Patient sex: F
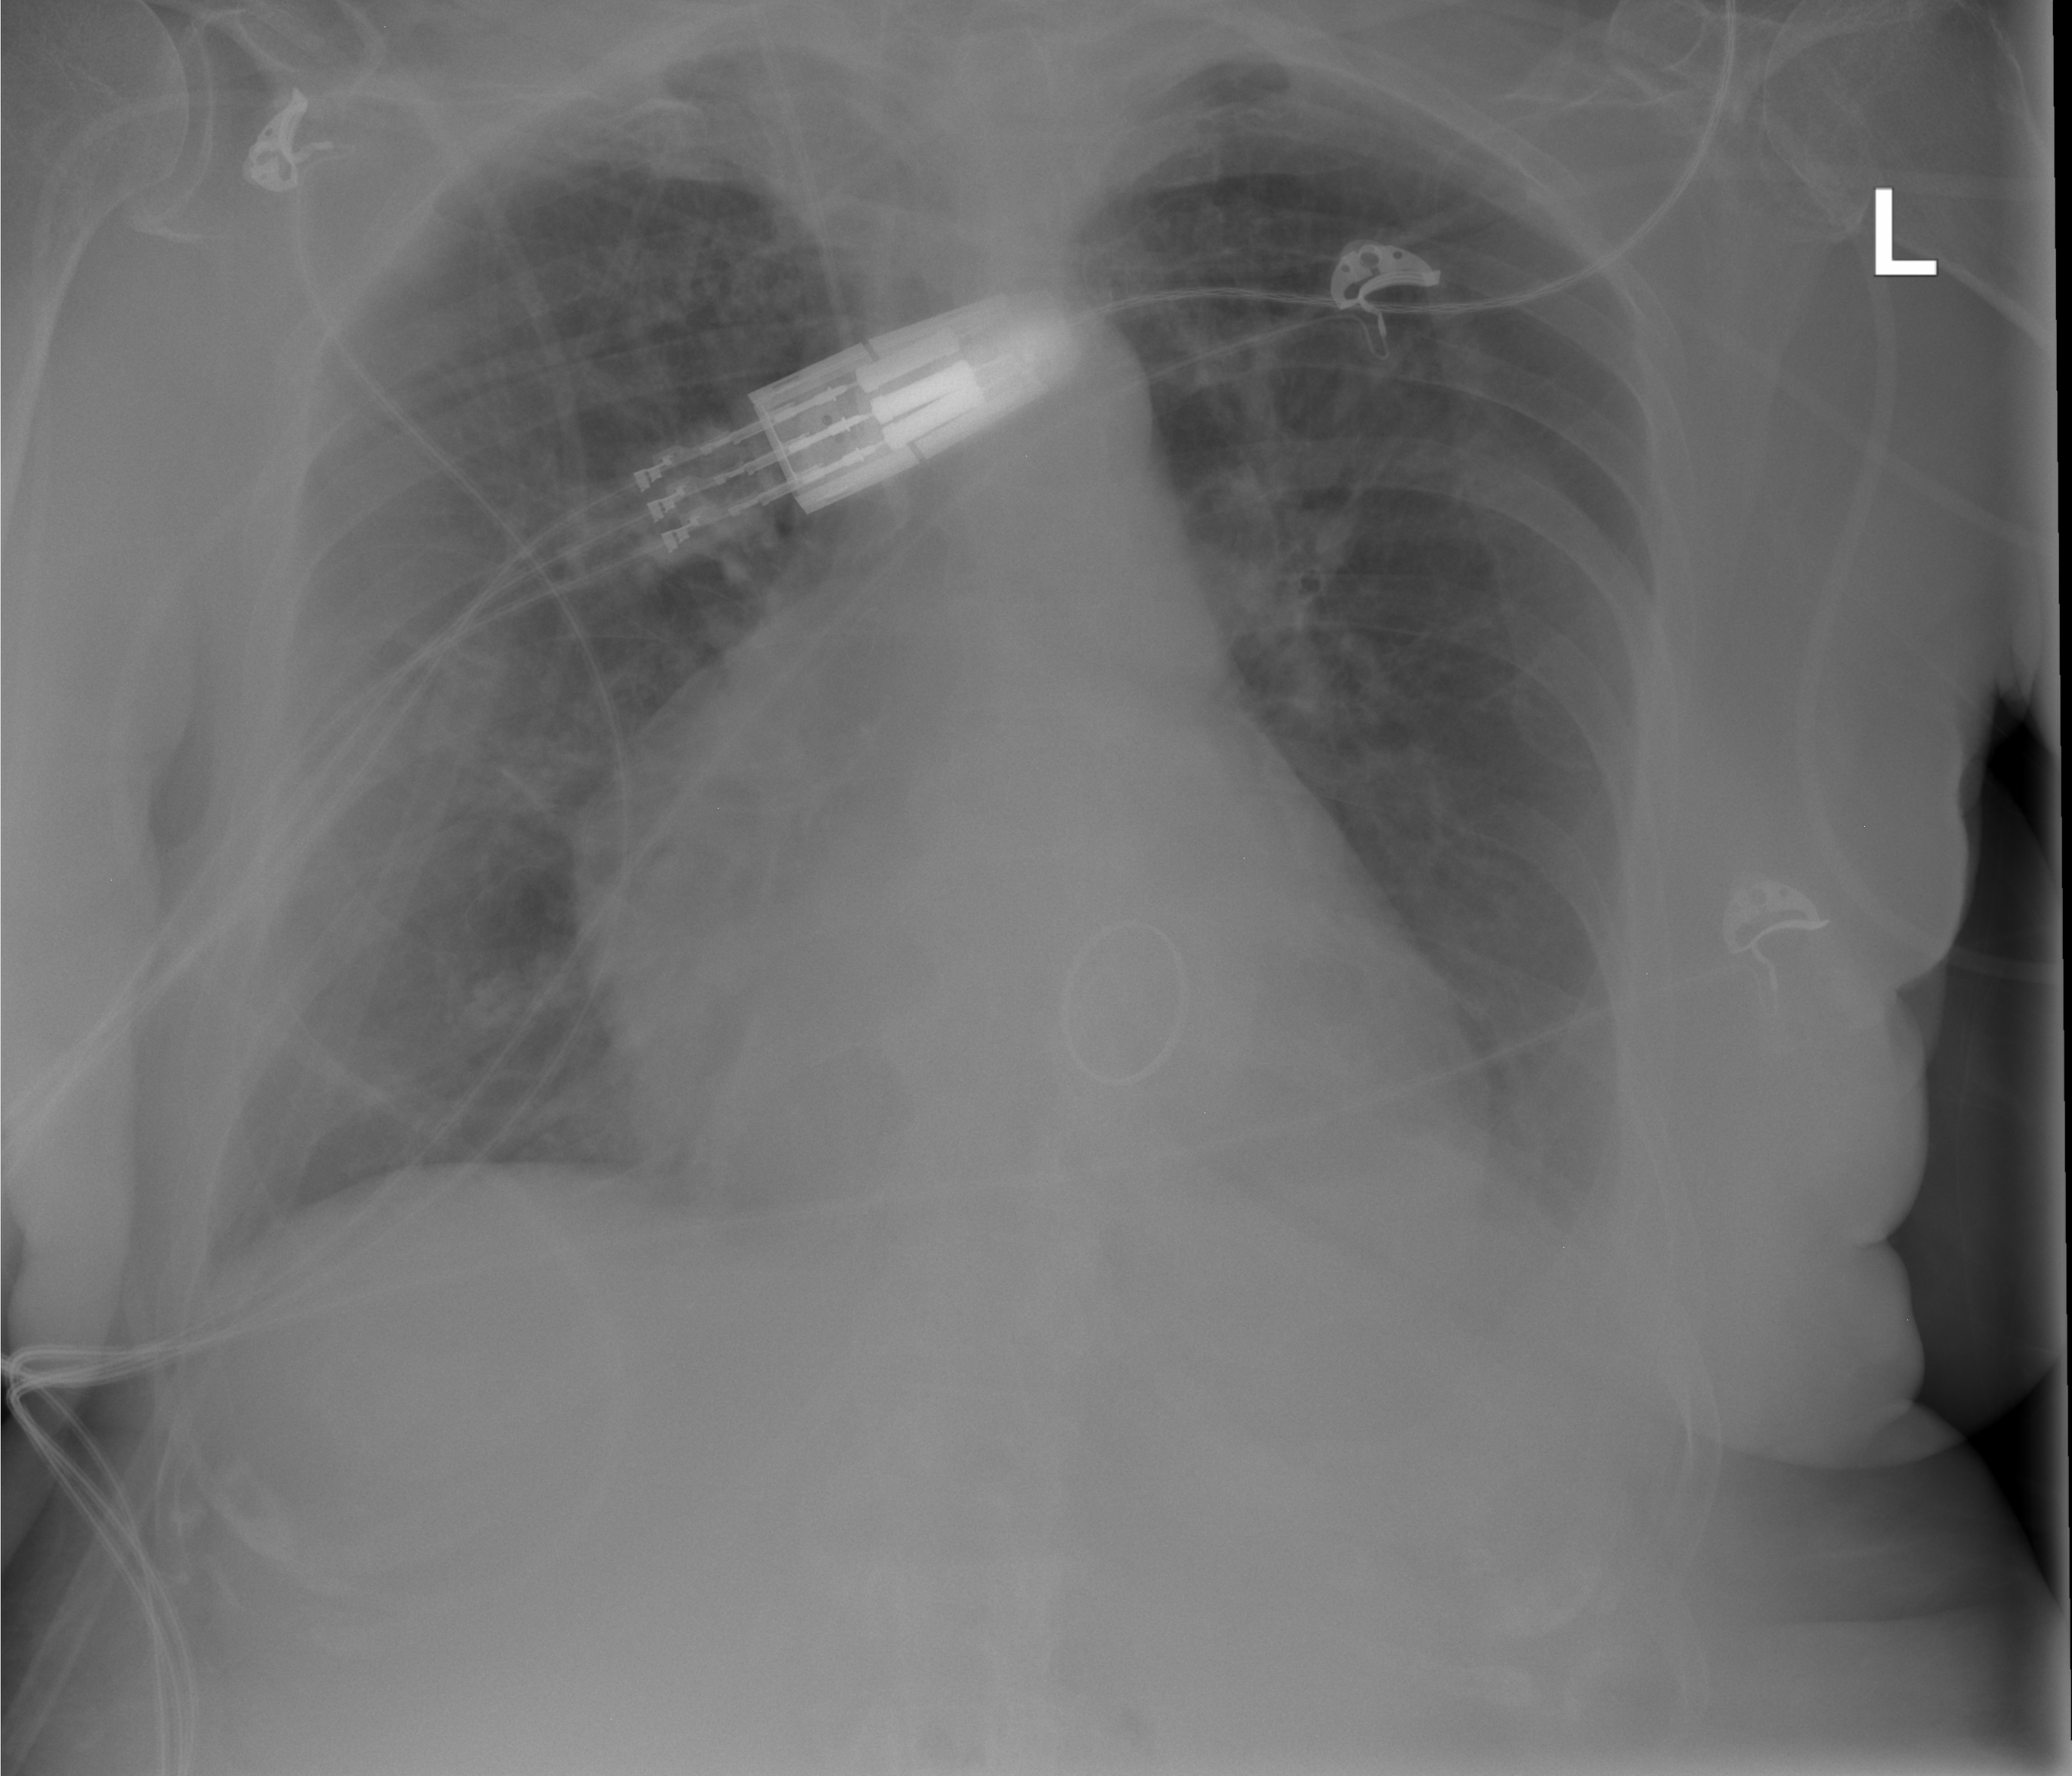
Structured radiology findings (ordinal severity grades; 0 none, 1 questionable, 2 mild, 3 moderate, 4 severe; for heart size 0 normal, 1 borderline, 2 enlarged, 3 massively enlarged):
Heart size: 2
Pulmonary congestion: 0
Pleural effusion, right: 0
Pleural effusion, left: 2
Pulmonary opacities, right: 0
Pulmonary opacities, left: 0
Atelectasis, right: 0
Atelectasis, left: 2